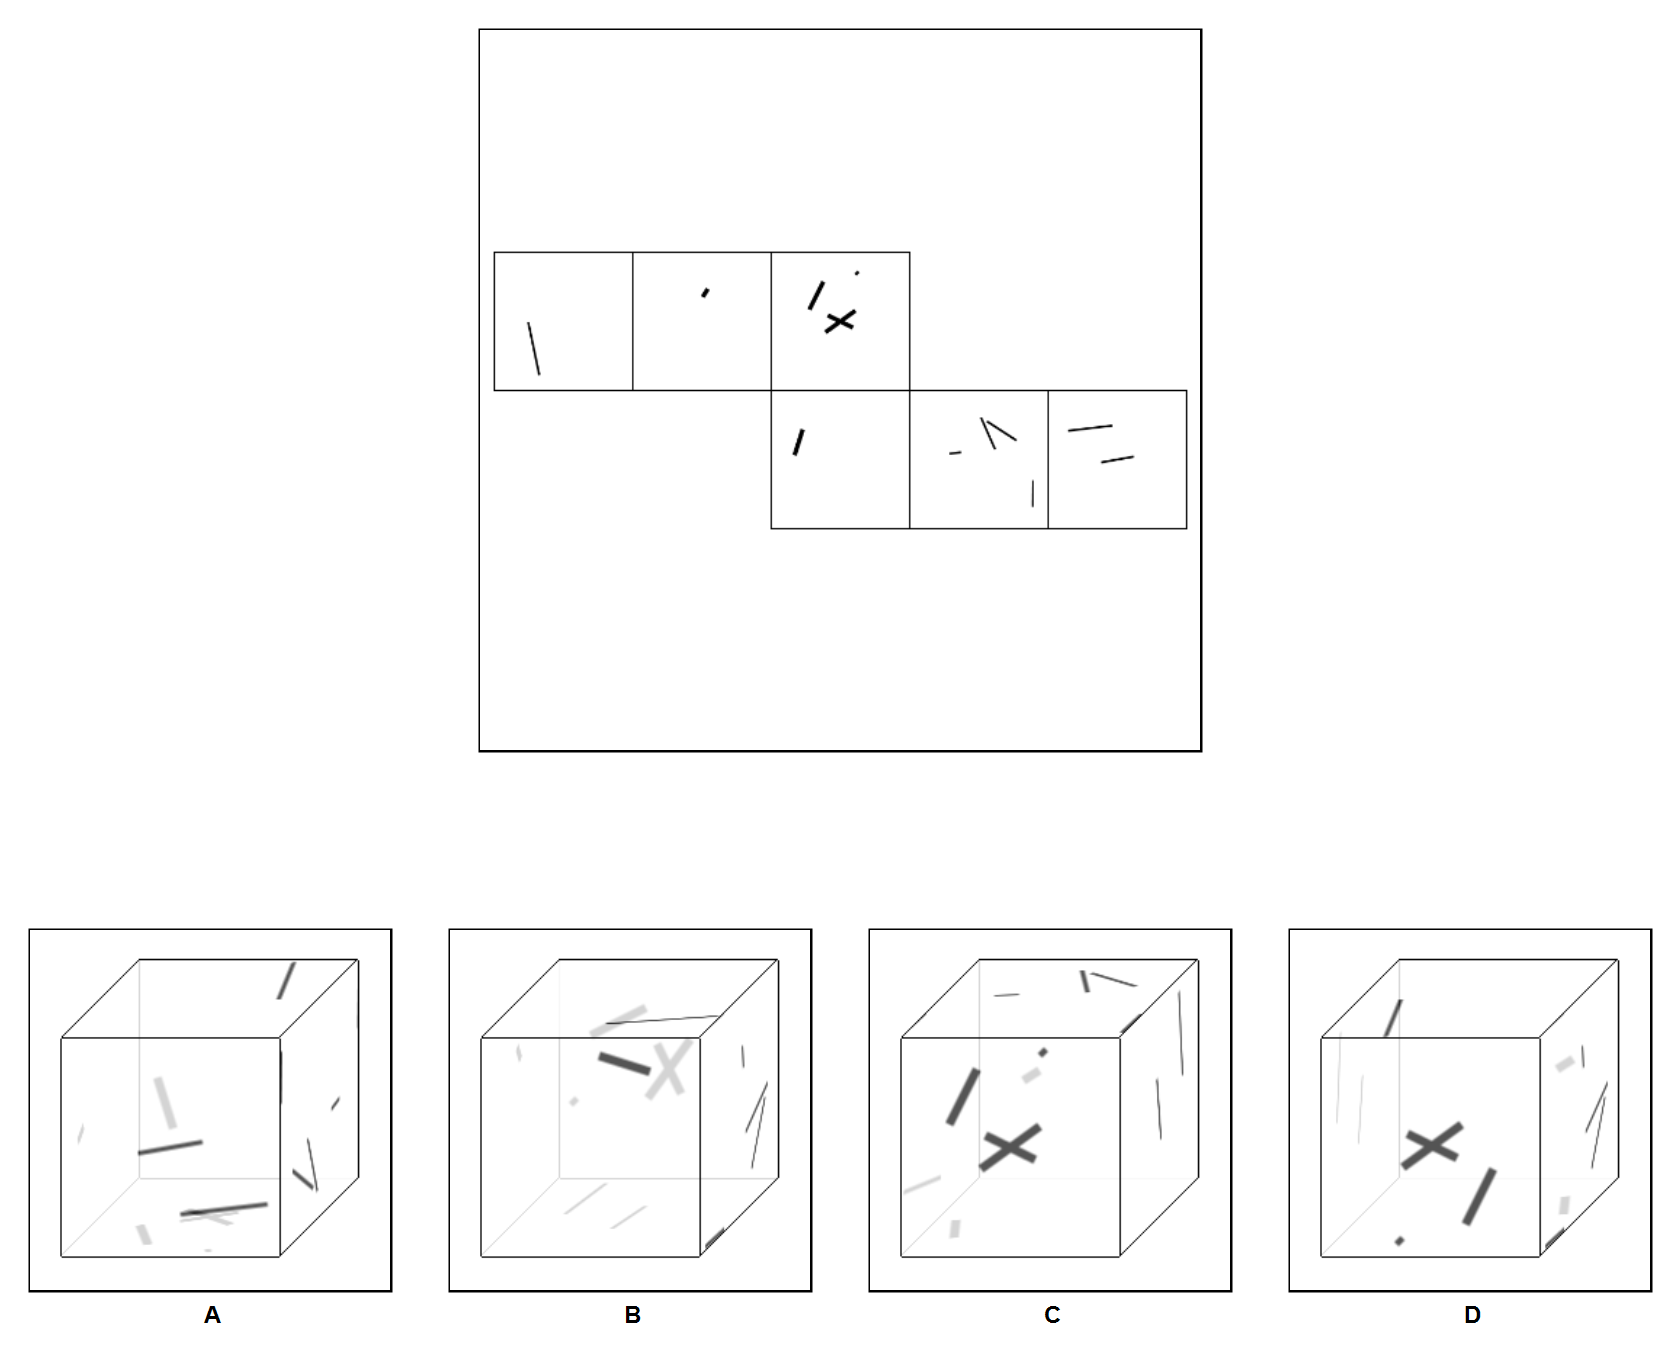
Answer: A